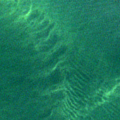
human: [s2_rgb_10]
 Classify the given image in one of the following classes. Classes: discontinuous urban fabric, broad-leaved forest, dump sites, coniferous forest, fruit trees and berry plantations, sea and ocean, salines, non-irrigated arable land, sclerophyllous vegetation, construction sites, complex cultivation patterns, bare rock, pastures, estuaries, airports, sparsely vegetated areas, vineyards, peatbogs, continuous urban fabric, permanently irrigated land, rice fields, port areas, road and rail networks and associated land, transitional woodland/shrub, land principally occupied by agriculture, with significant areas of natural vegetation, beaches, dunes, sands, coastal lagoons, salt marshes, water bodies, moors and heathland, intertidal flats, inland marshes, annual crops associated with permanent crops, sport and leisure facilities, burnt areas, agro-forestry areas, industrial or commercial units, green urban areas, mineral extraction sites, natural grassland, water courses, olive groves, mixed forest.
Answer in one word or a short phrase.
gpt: sea and ocean